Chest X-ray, PA view. Patient: 81 years old, sex M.
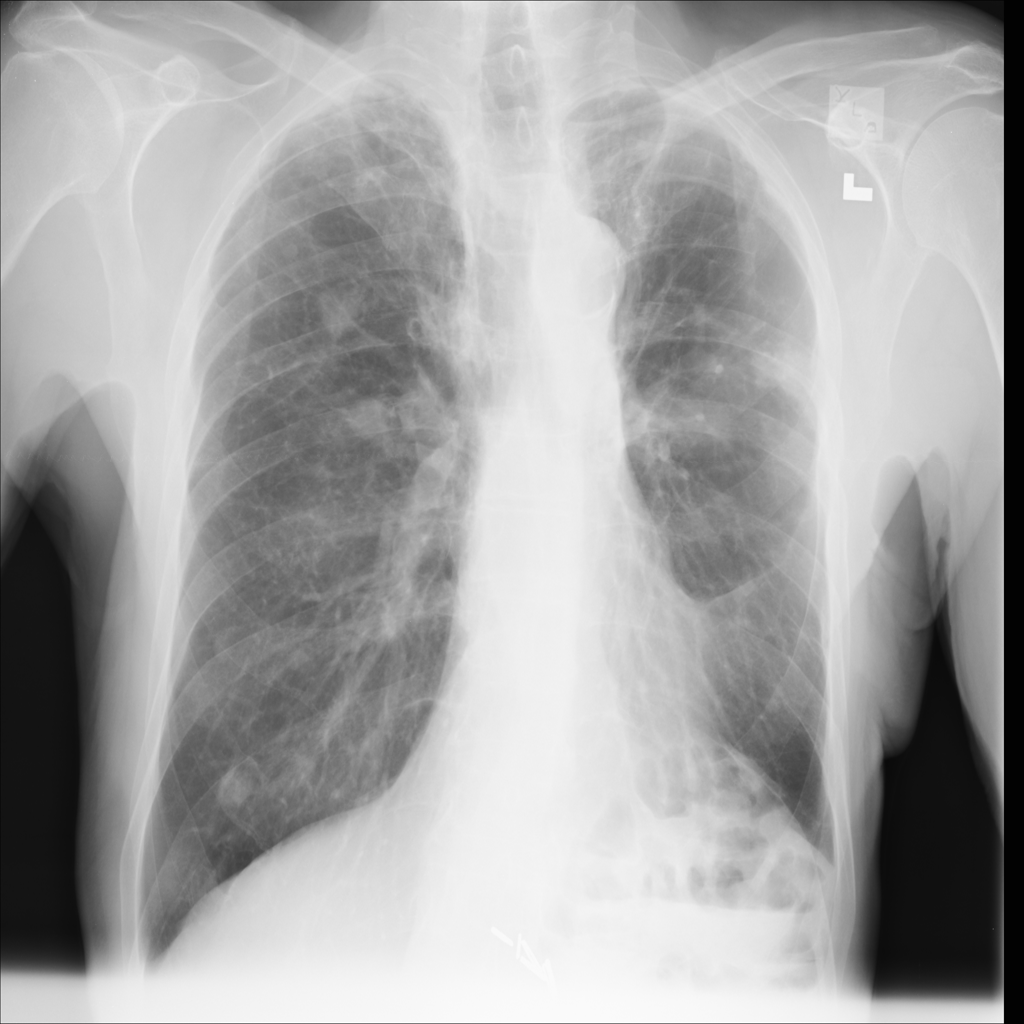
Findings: Emphysema